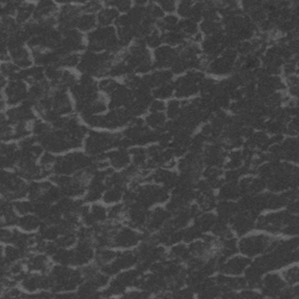
Label: frost